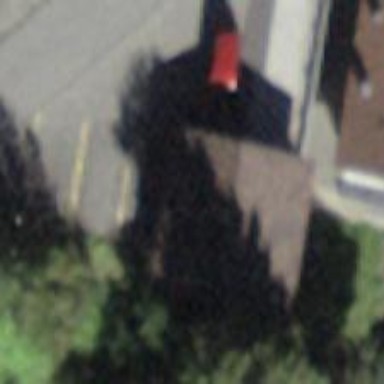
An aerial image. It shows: Garage building.